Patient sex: M
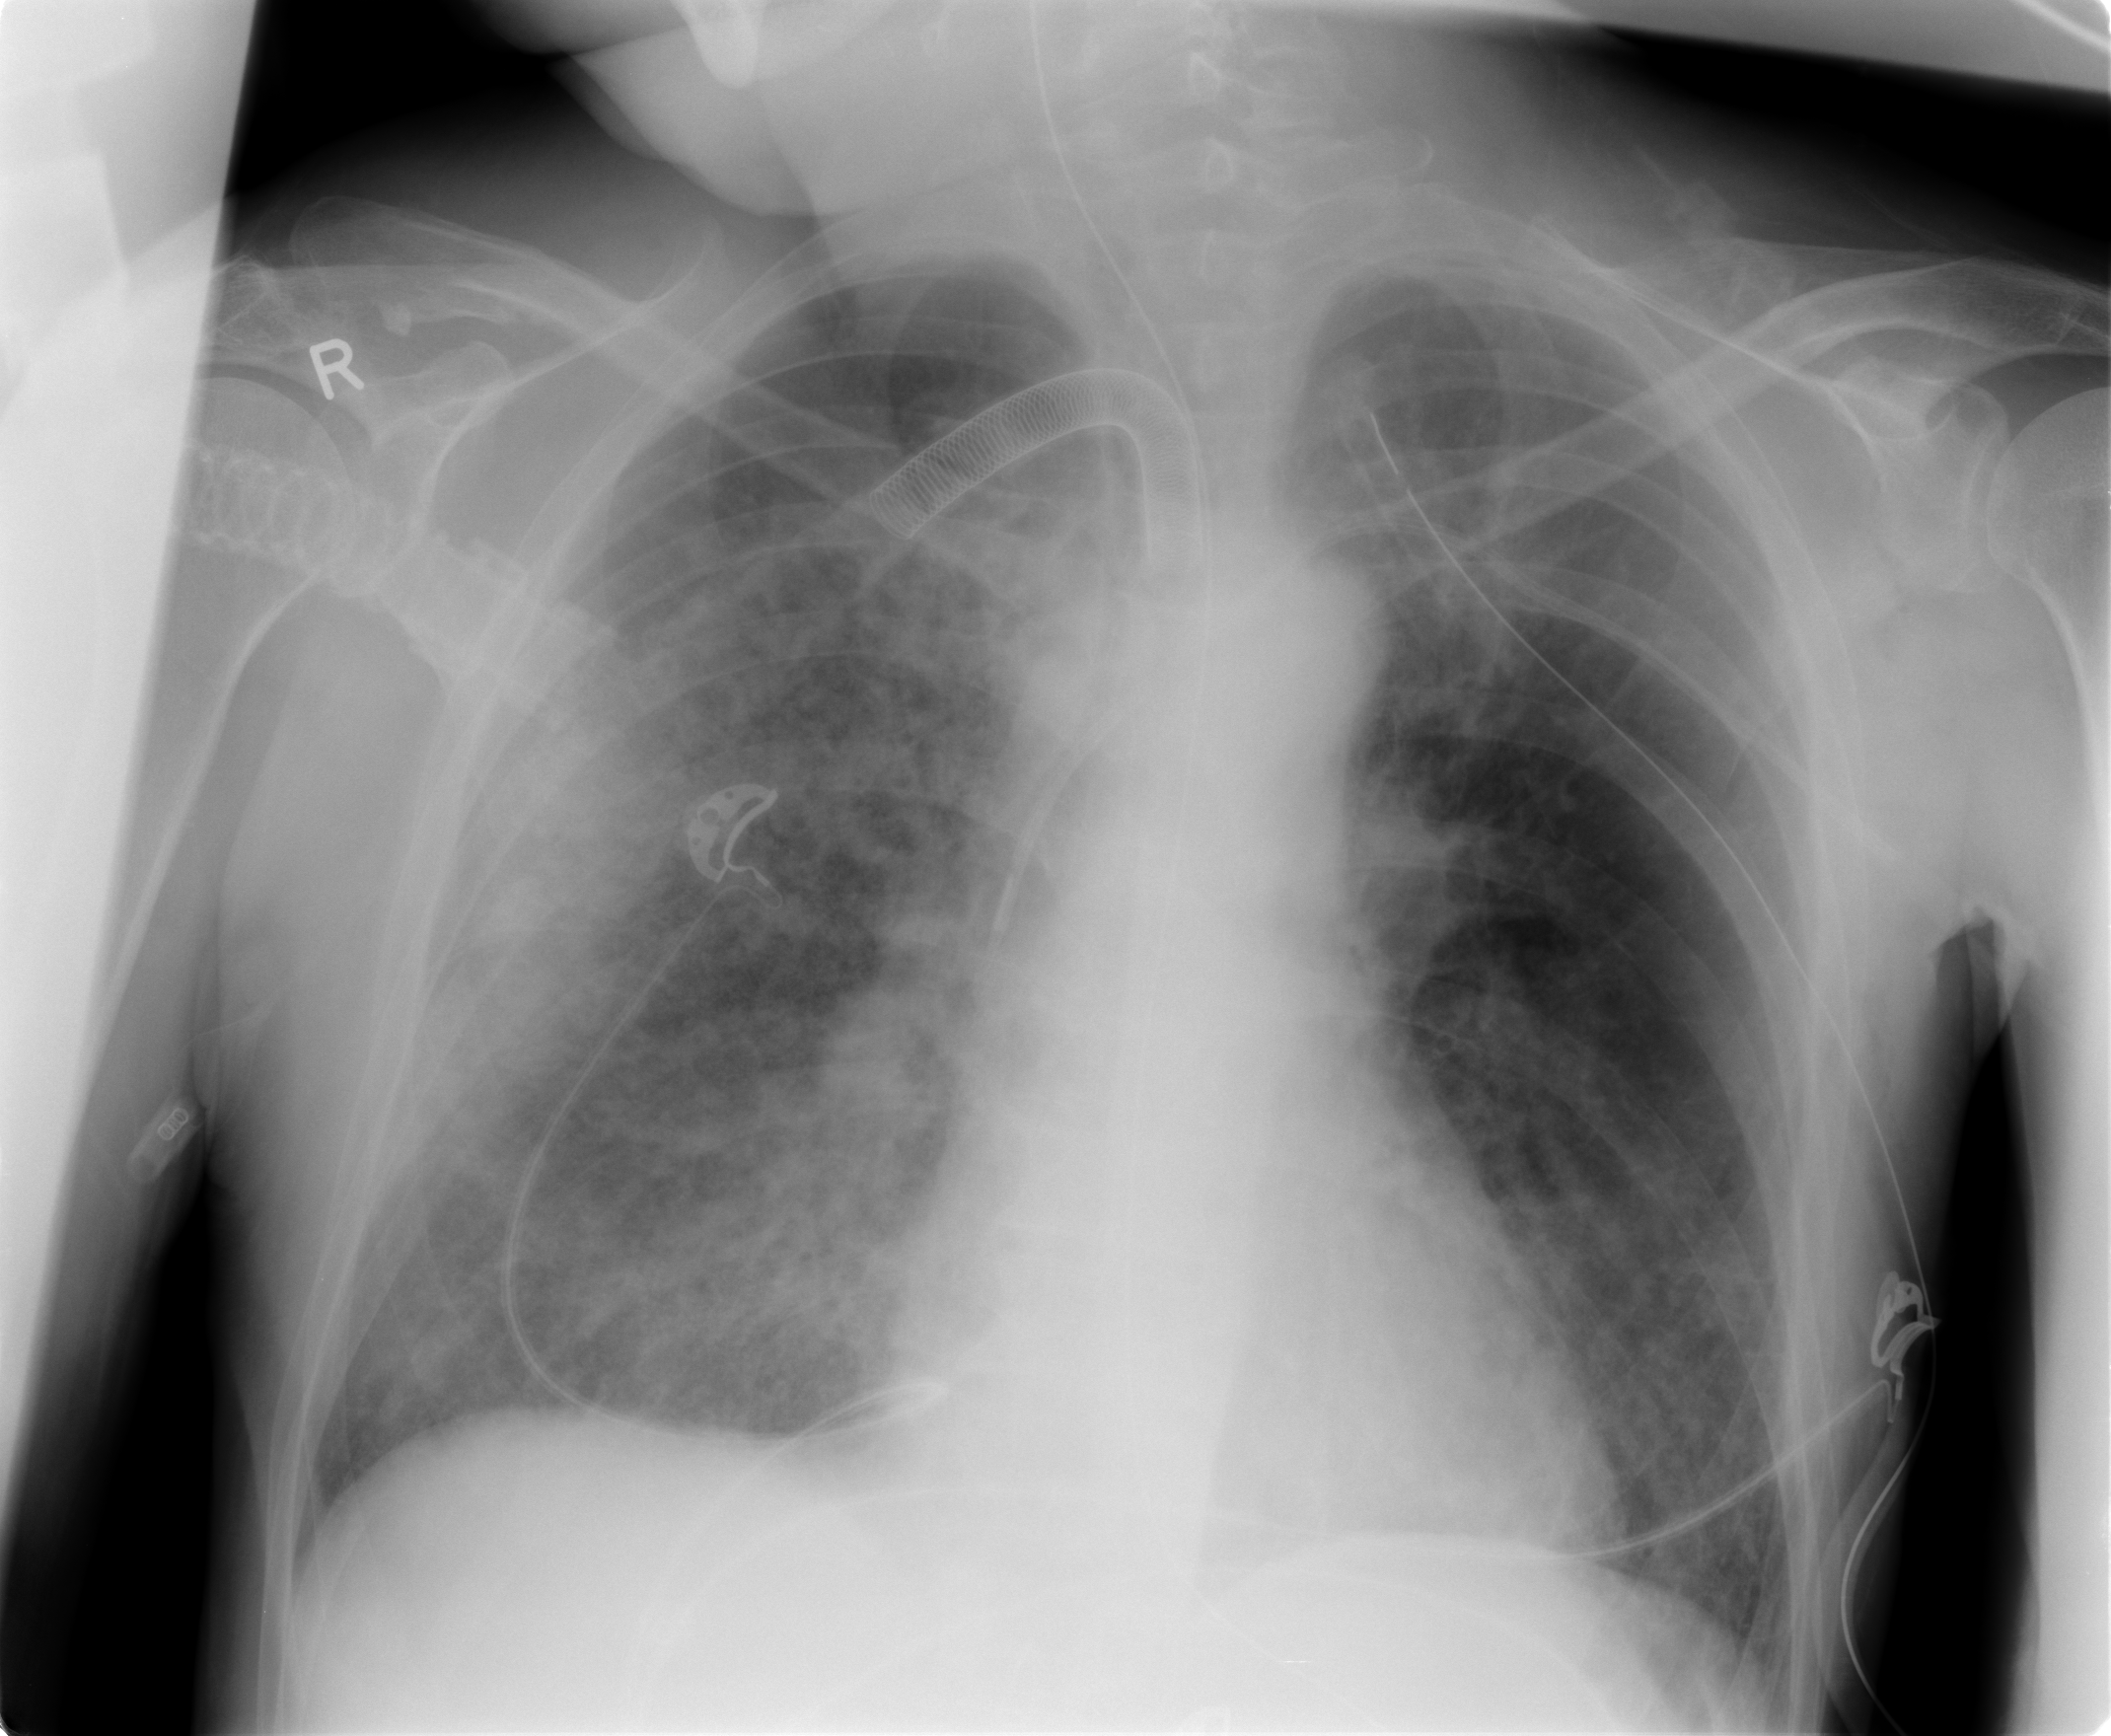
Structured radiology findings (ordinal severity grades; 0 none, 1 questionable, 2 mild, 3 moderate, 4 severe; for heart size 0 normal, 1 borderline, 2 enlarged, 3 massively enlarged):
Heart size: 0
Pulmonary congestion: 2
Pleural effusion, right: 0
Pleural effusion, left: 0
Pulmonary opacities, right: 4
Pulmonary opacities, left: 3
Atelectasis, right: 3
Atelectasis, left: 0